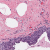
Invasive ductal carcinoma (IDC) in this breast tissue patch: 0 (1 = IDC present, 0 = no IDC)